Question: I'm using ajc 1.8, java 8 and experiencing compiler issue. Here's the sample code.
'''
public class ExecutorTests {
List<Runnable> tasks = Arrays.asList(
() -> {
System.out.println("task1 start");
try {
Thread.sleep(1000);
} catch (Exception ignored) {}
System.out.println("task1 end");
},
() -> {
System.out.println("task2 start");
try {
Thread.sleep(1000);
} catch (Exception ignored) {}
System.out.println("task2 end");
},
() -> {
System.out.println("task3 start");
try {
Thread.sleep(1000);
} catch (Exception ignored) {}
System.out.println("task3 end");
}
);
@Test
public void executeInSync(){
tasks.stream().forEach(Runnable::run);
}
}
'''
This code properly compiles and executes with javac meanwhile ajc fails with following :

If I replace lambdas with anonymous classes this will compile and run, but I'd like to find workaround that didnt force me to get back to anonymous classes, any vm arguments or any other workarounds?
My recent issue with java 8 code compilation issue with ajc were solved using -noverify flag.
Maybe I'll get rid of all issues using load time weaving?
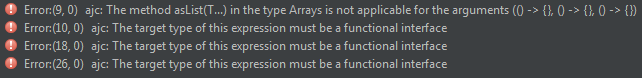
Answer: Apparently <URL> and despite the fact that you declared 'List<Runnable>' as result, generic type 'Arrays.asList' wasn't able to figure out which functional interface you want to implement.
I am not sure if this will work but you can set generic type of 'asList' method to 'Runnable' manually. To do it just write
'''
List<Runnable> tasks = Arrays.<Runnable>asList(
... // ^^^^^^^^^^ you need to add this
);
'''